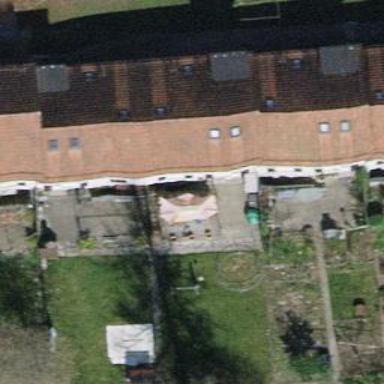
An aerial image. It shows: Terrace building with tile roof.